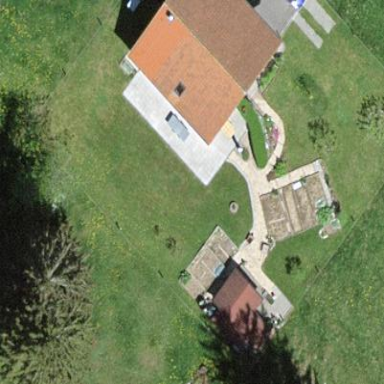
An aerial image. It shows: Detached building.